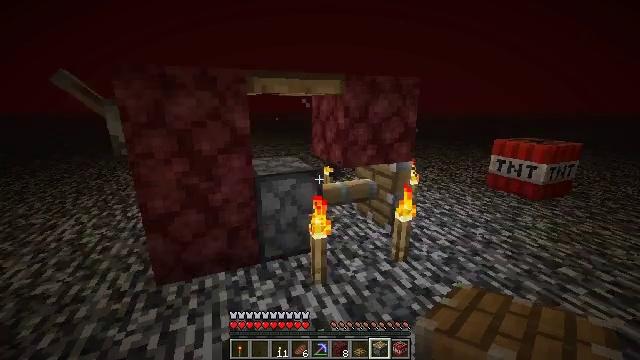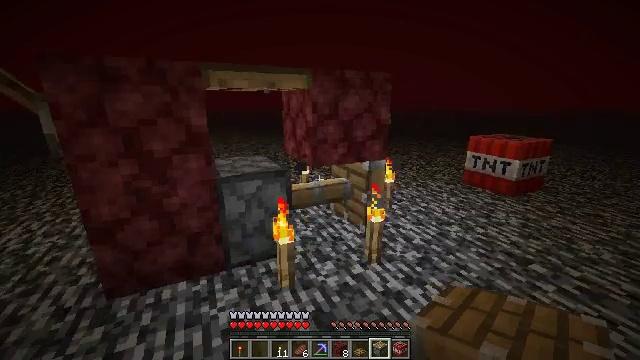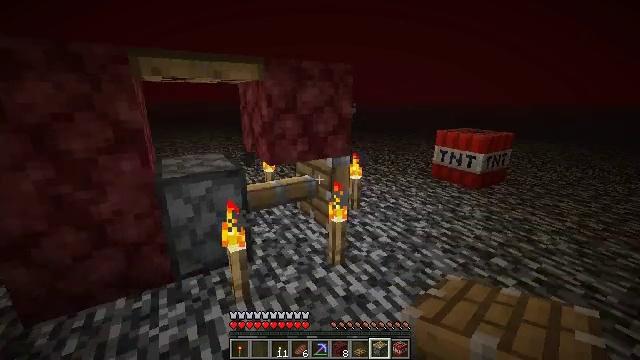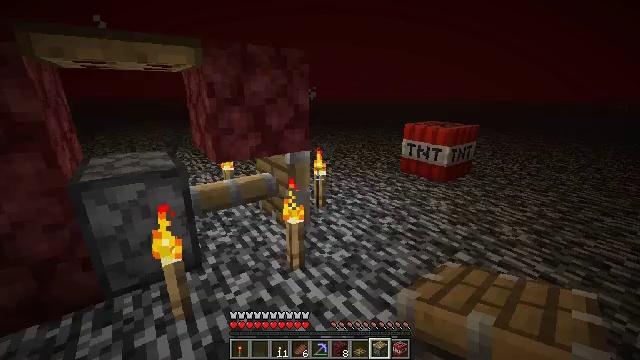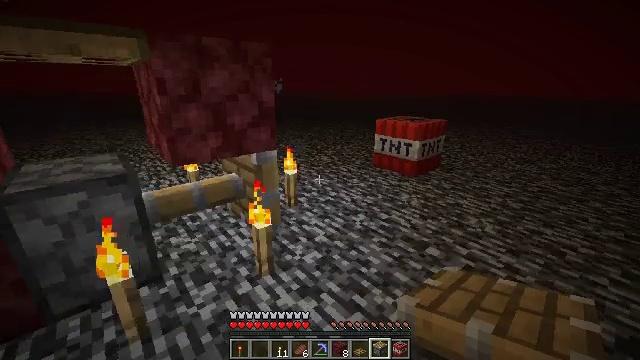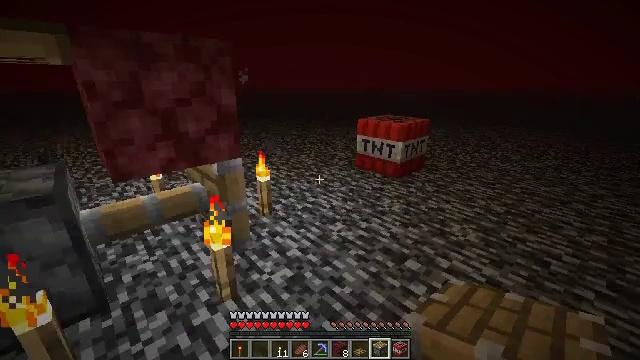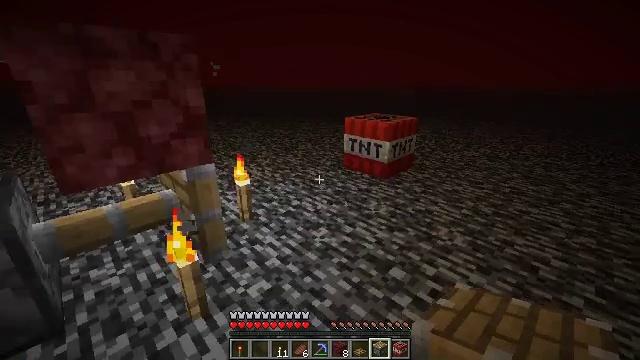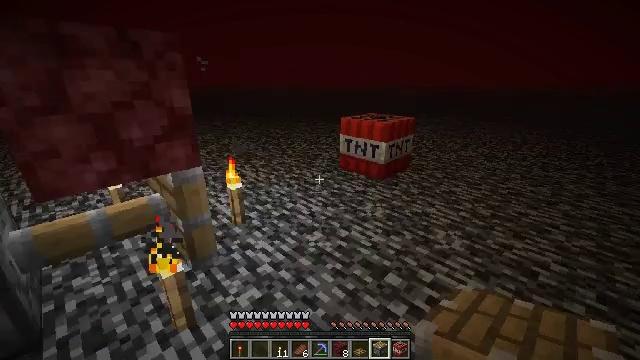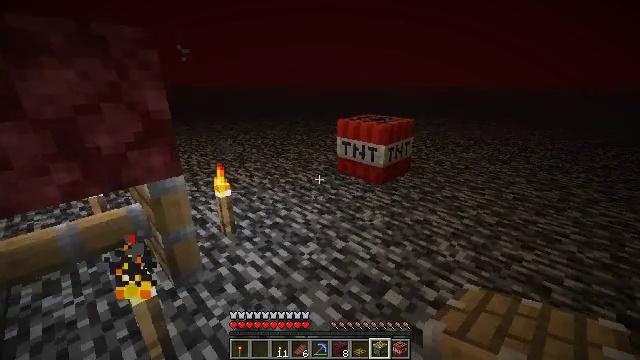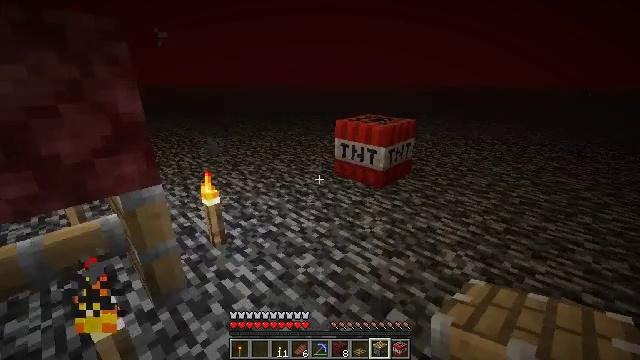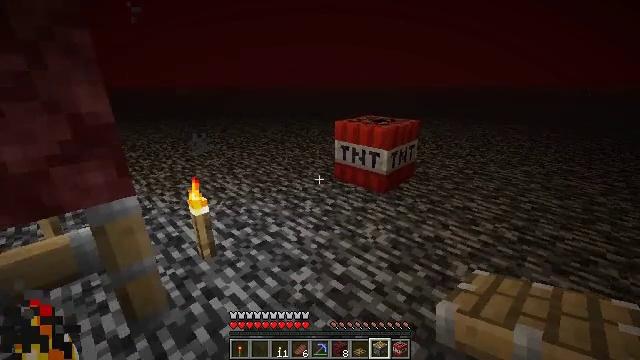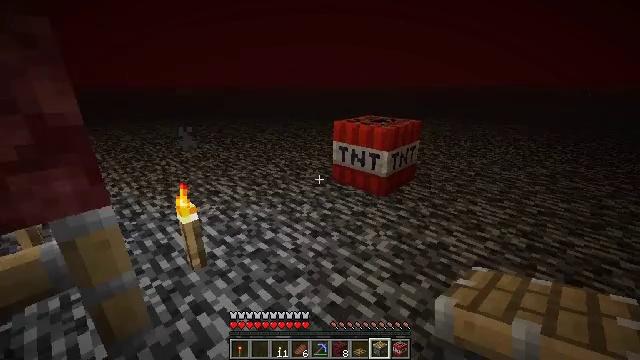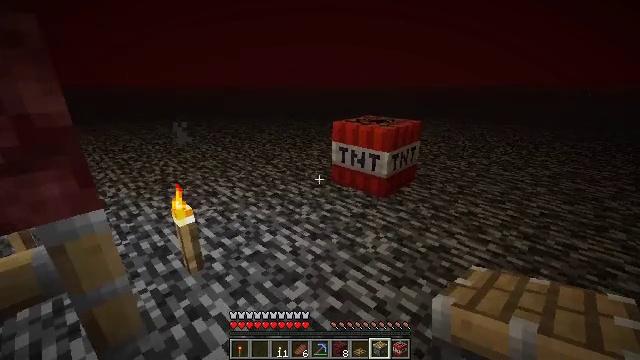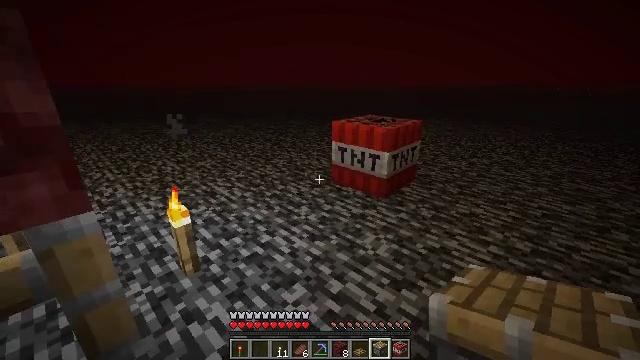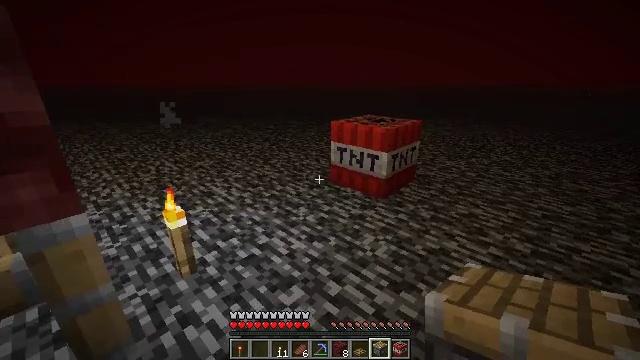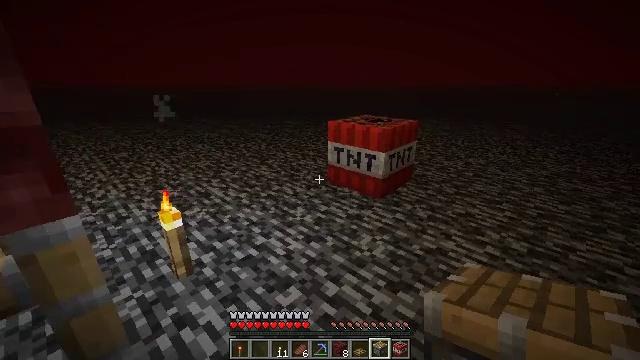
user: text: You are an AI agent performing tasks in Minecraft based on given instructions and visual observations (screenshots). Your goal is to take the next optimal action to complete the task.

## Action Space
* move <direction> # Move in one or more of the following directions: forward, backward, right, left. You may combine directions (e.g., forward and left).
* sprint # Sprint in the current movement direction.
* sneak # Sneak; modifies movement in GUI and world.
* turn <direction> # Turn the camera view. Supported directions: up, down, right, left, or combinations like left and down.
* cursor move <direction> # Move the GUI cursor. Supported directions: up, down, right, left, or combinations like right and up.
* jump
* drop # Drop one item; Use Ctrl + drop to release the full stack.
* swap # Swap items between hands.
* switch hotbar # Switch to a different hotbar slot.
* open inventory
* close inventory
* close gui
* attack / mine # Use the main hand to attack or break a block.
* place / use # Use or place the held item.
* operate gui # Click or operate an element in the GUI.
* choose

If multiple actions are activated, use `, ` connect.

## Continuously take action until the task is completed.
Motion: motion action
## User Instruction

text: Mine block lever.
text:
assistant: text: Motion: move forward and move right, turn right
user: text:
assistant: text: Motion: move forward and move right, turn right and down
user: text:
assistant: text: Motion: move forward and move right, turn right and down
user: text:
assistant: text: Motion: move forward and move right, turn right and down
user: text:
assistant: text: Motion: move forward and move right, turn right
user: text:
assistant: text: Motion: move forward and move right, turn right
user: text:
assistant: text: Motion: move forward
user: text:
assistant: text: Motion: move forward
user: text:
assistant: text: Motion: move forward
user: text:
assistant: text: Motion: move forward
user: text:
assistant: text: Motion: no_op
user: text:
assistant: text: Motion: no_op
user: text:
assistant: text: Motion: no_op
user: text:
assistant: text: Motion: no_op
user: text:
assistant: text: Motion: no_op
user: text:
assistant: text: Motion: turn right
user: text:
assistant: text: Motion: turn right
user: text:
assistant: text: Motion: turn right
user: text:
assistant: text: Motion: no_op
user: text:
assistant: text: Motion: no_op
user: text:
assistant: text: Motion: no_op
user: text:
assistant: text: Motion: no_op
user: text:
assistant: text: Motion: no_op
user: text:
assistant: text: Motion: no_op
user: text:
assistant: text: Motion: no_op
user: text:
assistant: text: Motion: no_op
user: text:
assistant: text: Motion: no_op
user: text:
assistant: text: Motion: open inventory
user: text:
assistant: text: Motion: open inventory
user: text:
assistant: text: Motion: open inventory